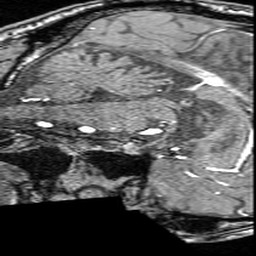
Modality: angio
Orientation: sagittal
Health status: ill
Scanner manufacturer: siemens
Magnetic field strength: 3 T
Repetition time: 0.022 s
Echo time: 0.00395 s